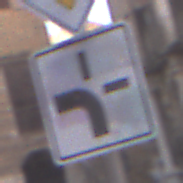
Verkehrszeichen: VerlaufVorfahrtsstrasse1
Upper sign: Vorfahrtsstrasse
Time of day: MorningAfternoon
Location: Outdoor (Urban)
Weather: PartlyCloudy
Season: NotSpecified
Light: Natural